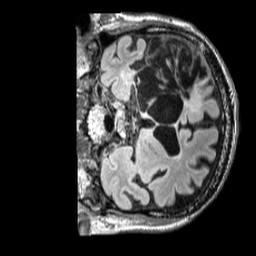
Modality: FLAIR
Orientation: coronal
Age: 64
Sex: male
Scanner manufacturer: siemens
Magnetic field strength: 3 T
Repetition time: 5 s
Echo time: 0.387 s